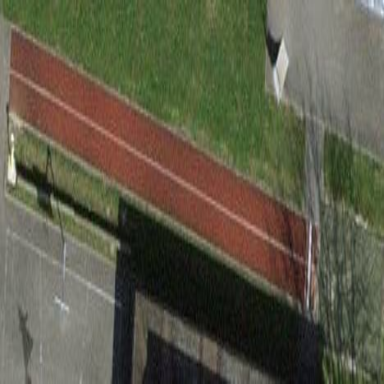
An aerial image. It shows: Athletics pitch for leisure land sports.